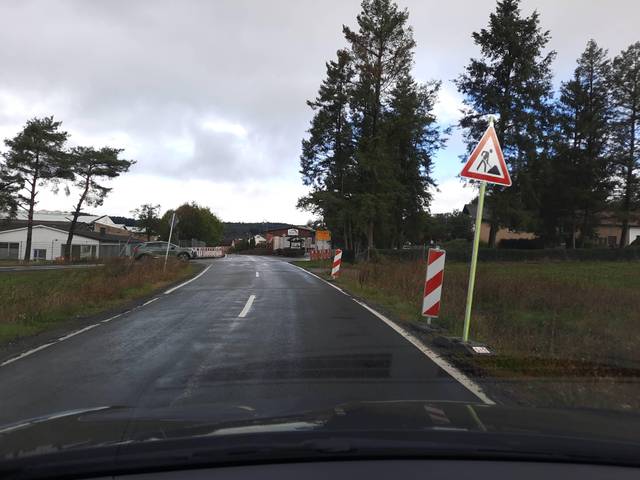
Region: Germany
Coordinates: 50.697, 8.485